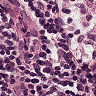
Metastatic tissue present: no